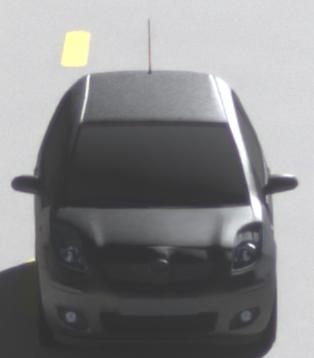
Make: Toyota
Model: Yaris 1.0
Detailed model: Yaris (XP13)
Model produced from: 2011/10
Model produced until: 2014/08
Doors: 3
Color: gray
Road condition: dry road
Daytime: morning or afternoon
Contrast: high contrast